Aerial crown-view tile of a tropical tree (Barro Colorado Island, Panama), acquired 20240918:
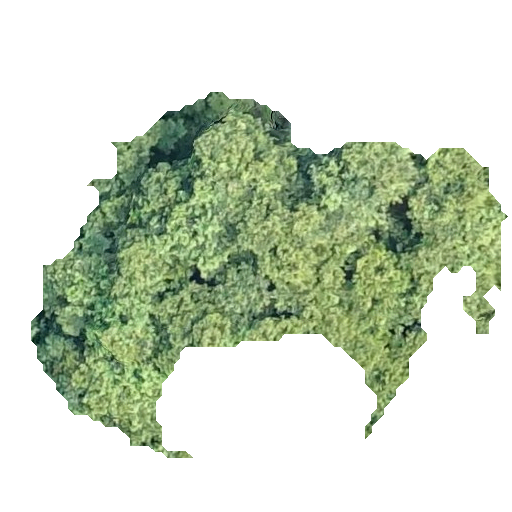
Species: Luehea seemannii
GBIF accepted scientific name: Luehea seemannii
Crown area: 150.689 m²